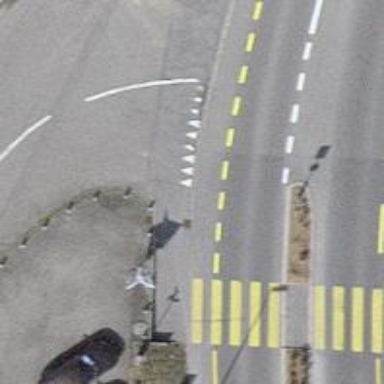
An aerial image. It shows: Bollard barrier.